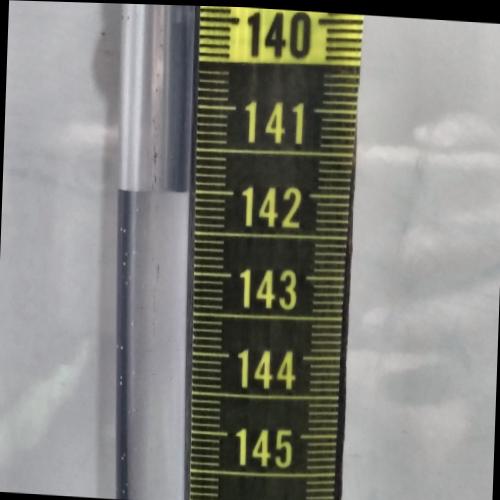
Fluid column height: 142.0 cm